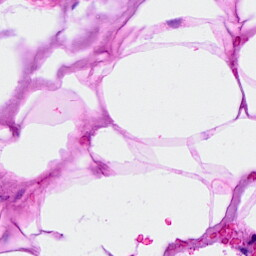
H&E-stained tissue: Breast